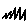
Label: zigzag